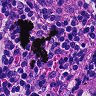
Metastatic tissue present: no